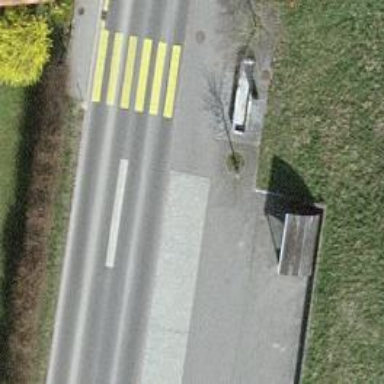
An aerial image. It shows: Bus stop with platform for public transport.